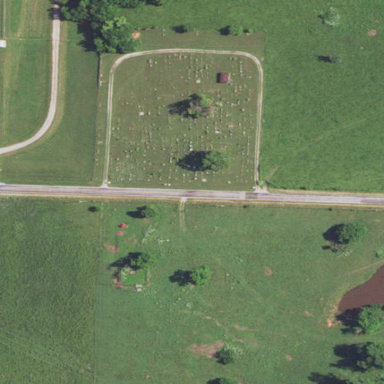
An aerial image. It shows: Cemetery.